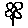
Label: flower